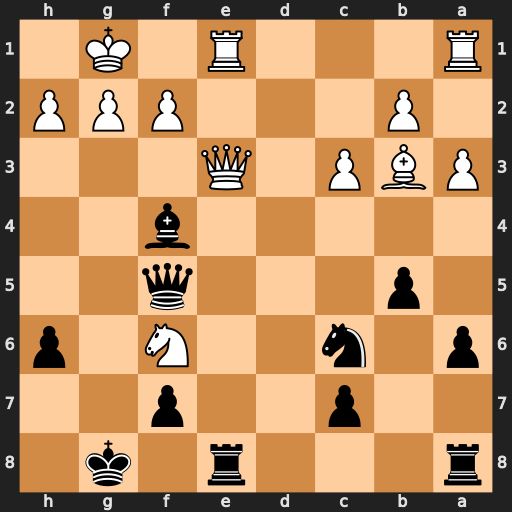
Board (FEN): r3r1k1/2p2p2/p1n2N1p/1p3q2/5b2/PBP1Q3/1P3PPP/R3R1K1
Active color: b
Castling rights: -
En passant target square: -
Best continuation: Qxf6 Qxe8+ Rxe8